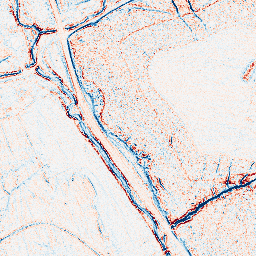
Category: edge_preserving
Decomposition family: anisotropic_diffusion
Decomposition parameters: iterations: 10
kappa: 30
gamma: 0.05
Upsampling method: regularized
Upsampling parameters: scale: 4
lambda_reg: 0.01
Upsampling scale: 4